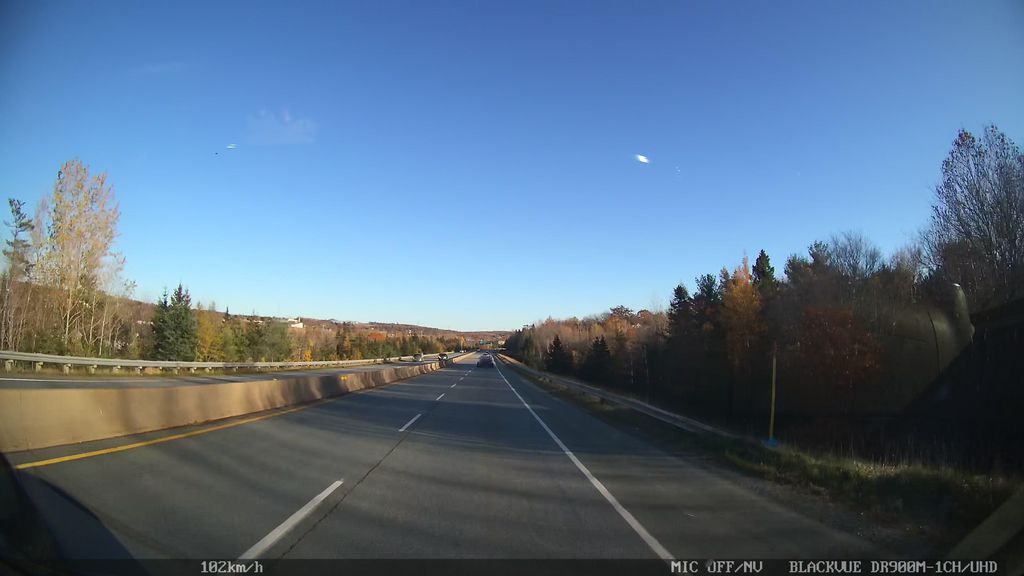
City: halifax